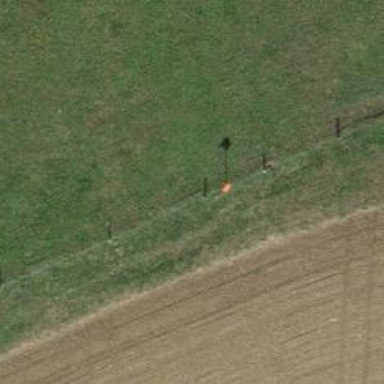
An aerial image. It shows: Aerial marker.